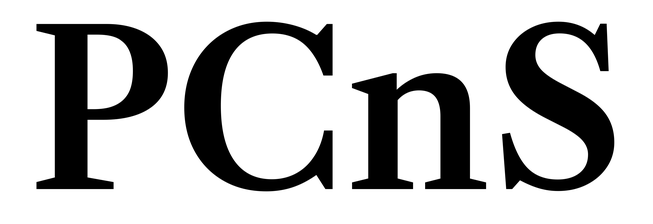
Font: LibreCaslonText_SemiBold